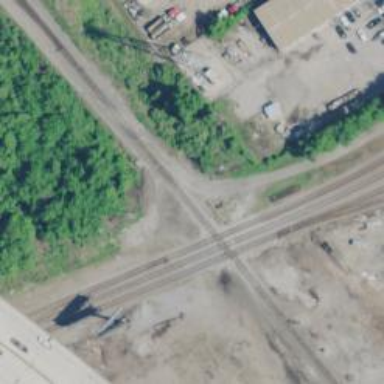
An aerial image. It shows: Railway crossing.